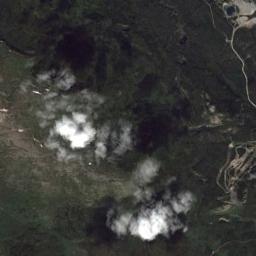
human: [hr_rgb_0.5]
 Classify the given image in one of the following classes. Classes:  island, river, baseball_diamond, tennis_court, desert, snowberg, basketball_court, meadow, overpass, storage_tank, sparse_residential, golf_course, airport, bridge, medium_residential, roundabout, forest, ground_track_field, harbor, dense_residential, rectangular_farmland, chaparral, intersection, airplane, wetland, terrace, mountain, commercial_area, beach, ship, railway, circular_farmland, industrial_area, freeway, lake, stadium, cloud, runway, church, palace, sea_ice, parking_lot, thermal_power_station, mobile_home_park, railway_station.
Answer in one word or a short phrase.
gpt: cloud